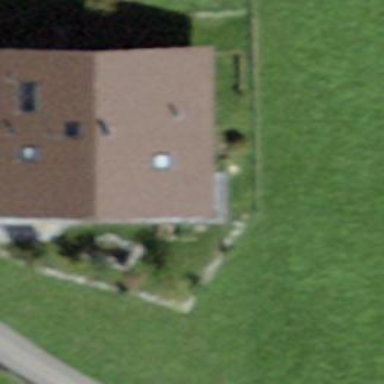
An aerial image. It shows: Residential building.